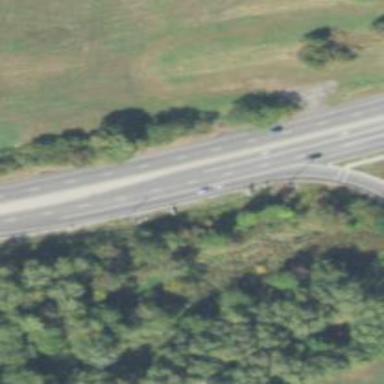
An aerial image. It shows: Asphalt road classified as primary highway with expressway characteristics.